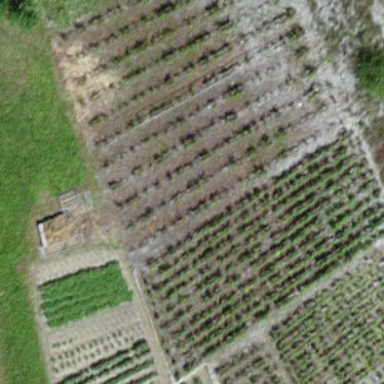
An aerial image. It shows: Vineyard growing grapes.